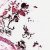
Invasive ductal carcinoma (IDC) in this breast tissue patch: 0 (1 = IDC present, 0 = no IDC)